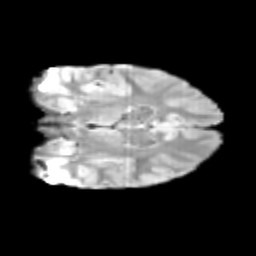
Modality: T2w
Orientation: coronal
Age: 9
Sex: female
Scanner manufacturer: siemens
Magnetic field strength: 3 T
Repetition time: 3.8 s
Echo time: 0.07 s